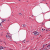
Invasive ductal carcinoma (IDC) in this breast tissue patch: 1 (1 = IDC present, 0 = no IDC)